Question: I've parsed the following RSS (<URL> in this way-
My code-
'''
<!DOCTYPE html>
<html>
<head>
<meta charset="UTF-8">
<title>News Parser</title>
<script src="http://code.jquery.com/jquery-1.11.0.min.js"></script>
<link rel="stylesheet" href="css/jquery.mobile-1.4.2.min.css" />
<script src="js/jquery-1.10.2.min.js"></script>
<script src="js/jquery-1.9.1.min.js"></script>
<script src="js/jquery.mobile-1.4.2.min.js"></script>
<script type="text/javascript">
var url1 = "https://www.readability.com/api/content/v1/parser?url=";
var testurl = "http://timesofindia.indiatimes.com/rss.cms";
var urltoken = "&token=18ba7d424a0d65facdaea8defa356bc3e430f8ce";
var finalurl = url1 + testurl + urltoken;
console.debug(finalurl)
$(function()
{
$.ajax(
{
url:finalurl,
dataType: "json",
contentType:"application/json",
success: function (data)
{
console.log(data);
console.log(data.content);
//console.error(JSON.parse(data.content));
$("body").empty().append(data.content);
},
error:function(d)
{
console.log(d);
}
});
});
</script>
<style type="text/css">
p
{
color: green;
}
</style>
</head>
<body>
</body>
</html>
'''
I'm getting the content of RSS Feed like this -

<URL>,
I m getting blank window.
Please suggest me ?
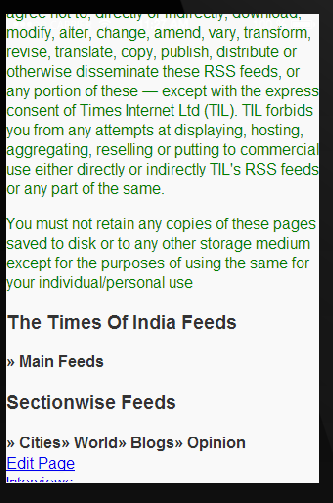
Answer: ### Sub Category of RSS Feeds
'''
<!DOCTYPE html>
<html>
<head>
<title>Car</title>
<meta name="viewport" content="width=device-width, initial-scale=1">
<link rel="stylesheet" href="http://code.jquery.com/mobile/1.4.2/jquery.mobile-1.4.2.min.css">
<script src="http://code.jquery.com/jquery-1.10.2.min.js"></script>
<script src="http://code.jquery.com/mobile/1.4.2/jquery.mobile-1.4.2.min.js"></script>
<meta name="viewport" content="width=device-width, initial-scale=1">
</head>
<body>
<!-- Page 1 -->
<div data-role="page" id="firstPage" >
<div data-role="header">
<h1>Rss Feed</h1>
</div><!-- /header -->
<div role="main" class="ui-content" id="content">
</div><!-- /content -->
</div><!-- /Page End -->
</body>
</html>
'''
'''
$.ajax({
url:'http://timesofindia.feedsportal.com/c/33039/f/533921/index.rss',
dataType:'xml',
type:'GET',
success:function(xml) {
$(xml).find('item').each(function() {
var title = $(this).find("title").text();
var link = $(this).find("link").text();
var description = $(this).find("description").text();
var pubDate = $(this).find("pubDate").text();
$("#content").append('<div><p><a href="'+link+'">'+title+'</a><p><p>'+pubDate+'<p><p>'+description+'<p><div>');
});
},
error:function() {
alert("Feed error..!");
}
});
$.ajax({
url:'http://www.thehindu.com/sport/?service=rss',
dataType:'xml',
type:'GET',
success:function(xml) {
$(xml).find('item').each(function() {
var title = $(this).find("title").text();
var category = $(this).find("category").text();
var link = $(this).find("link").text();
var description = $(this).find("description").text();
var pubDate = $(this).find("pubDate").text();
$("#content").append('<div><p><a href="'+link+'">'+title+'</a><p><p>'+pubDate+'<p><p>'+description+'<p><div><p>Category: '+category+'<p><div>');
});
},
error:function() {
alert("Feed error..!");
}
});
'''